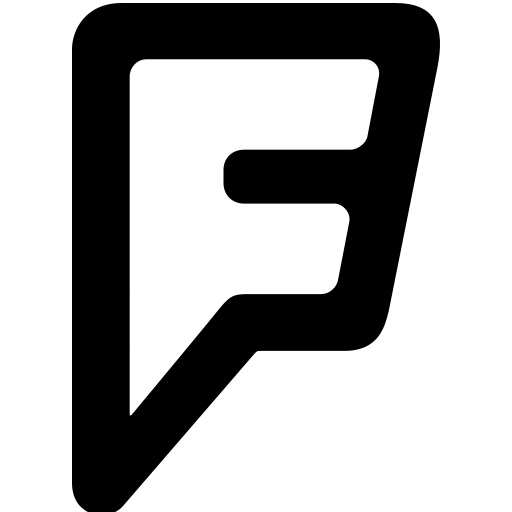
Tags: icon, FontAwesome, fa-icon, brand, foursquare